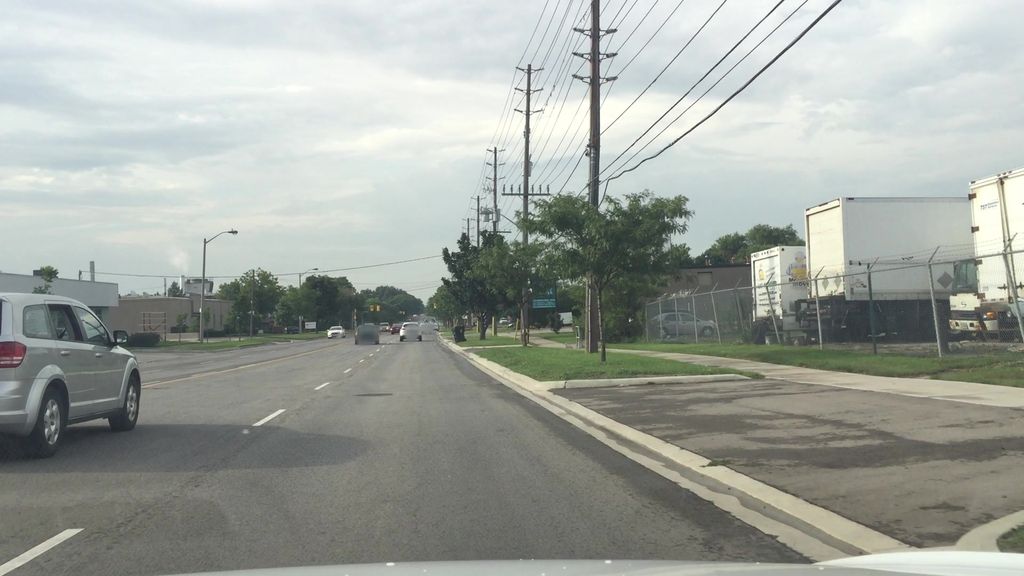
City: toronto